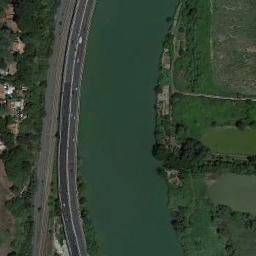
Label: river